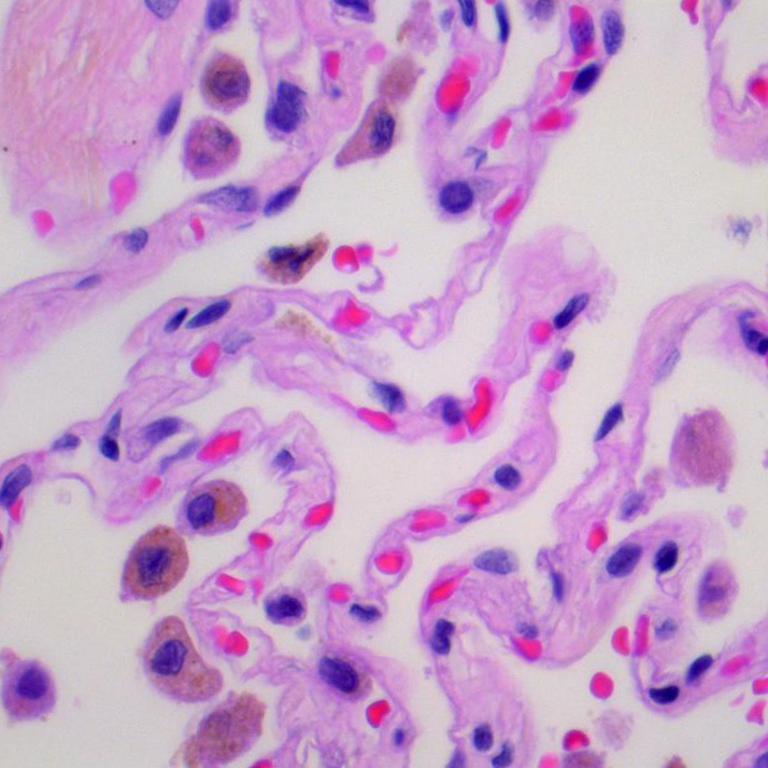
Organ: lung
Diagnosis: benign